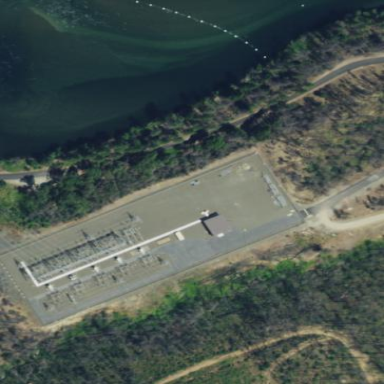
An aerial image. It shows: Power substation with transmission level designation. It is enclosed by fence.